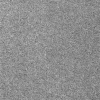
Atmospheric dust classification: dusty